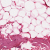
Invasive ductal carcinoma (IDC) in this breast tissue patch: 0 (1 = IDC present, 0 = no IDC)